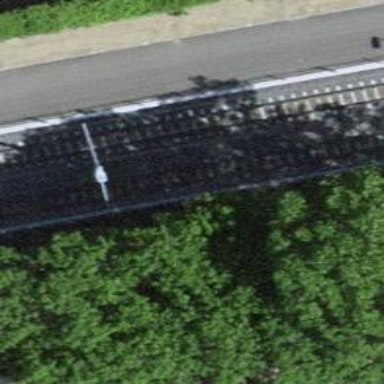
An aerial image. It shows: Tram railway with one track and electrified contact line.